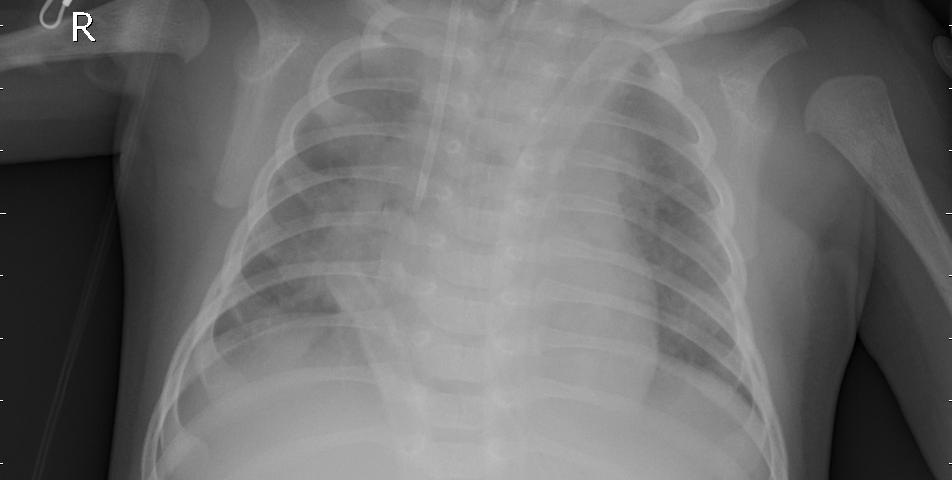
Diagnosis: PNEUMONIA